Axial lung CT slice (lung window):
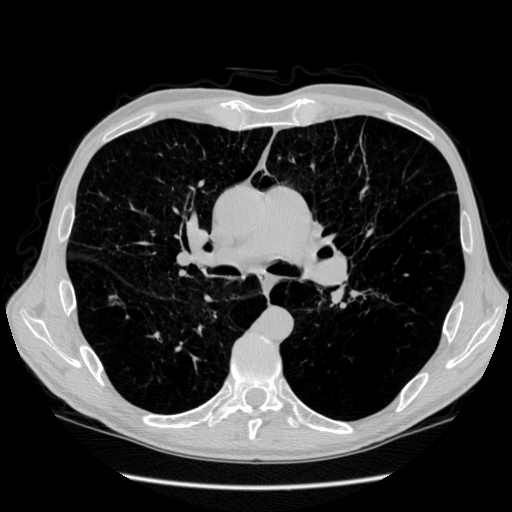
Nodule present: no